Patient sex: F
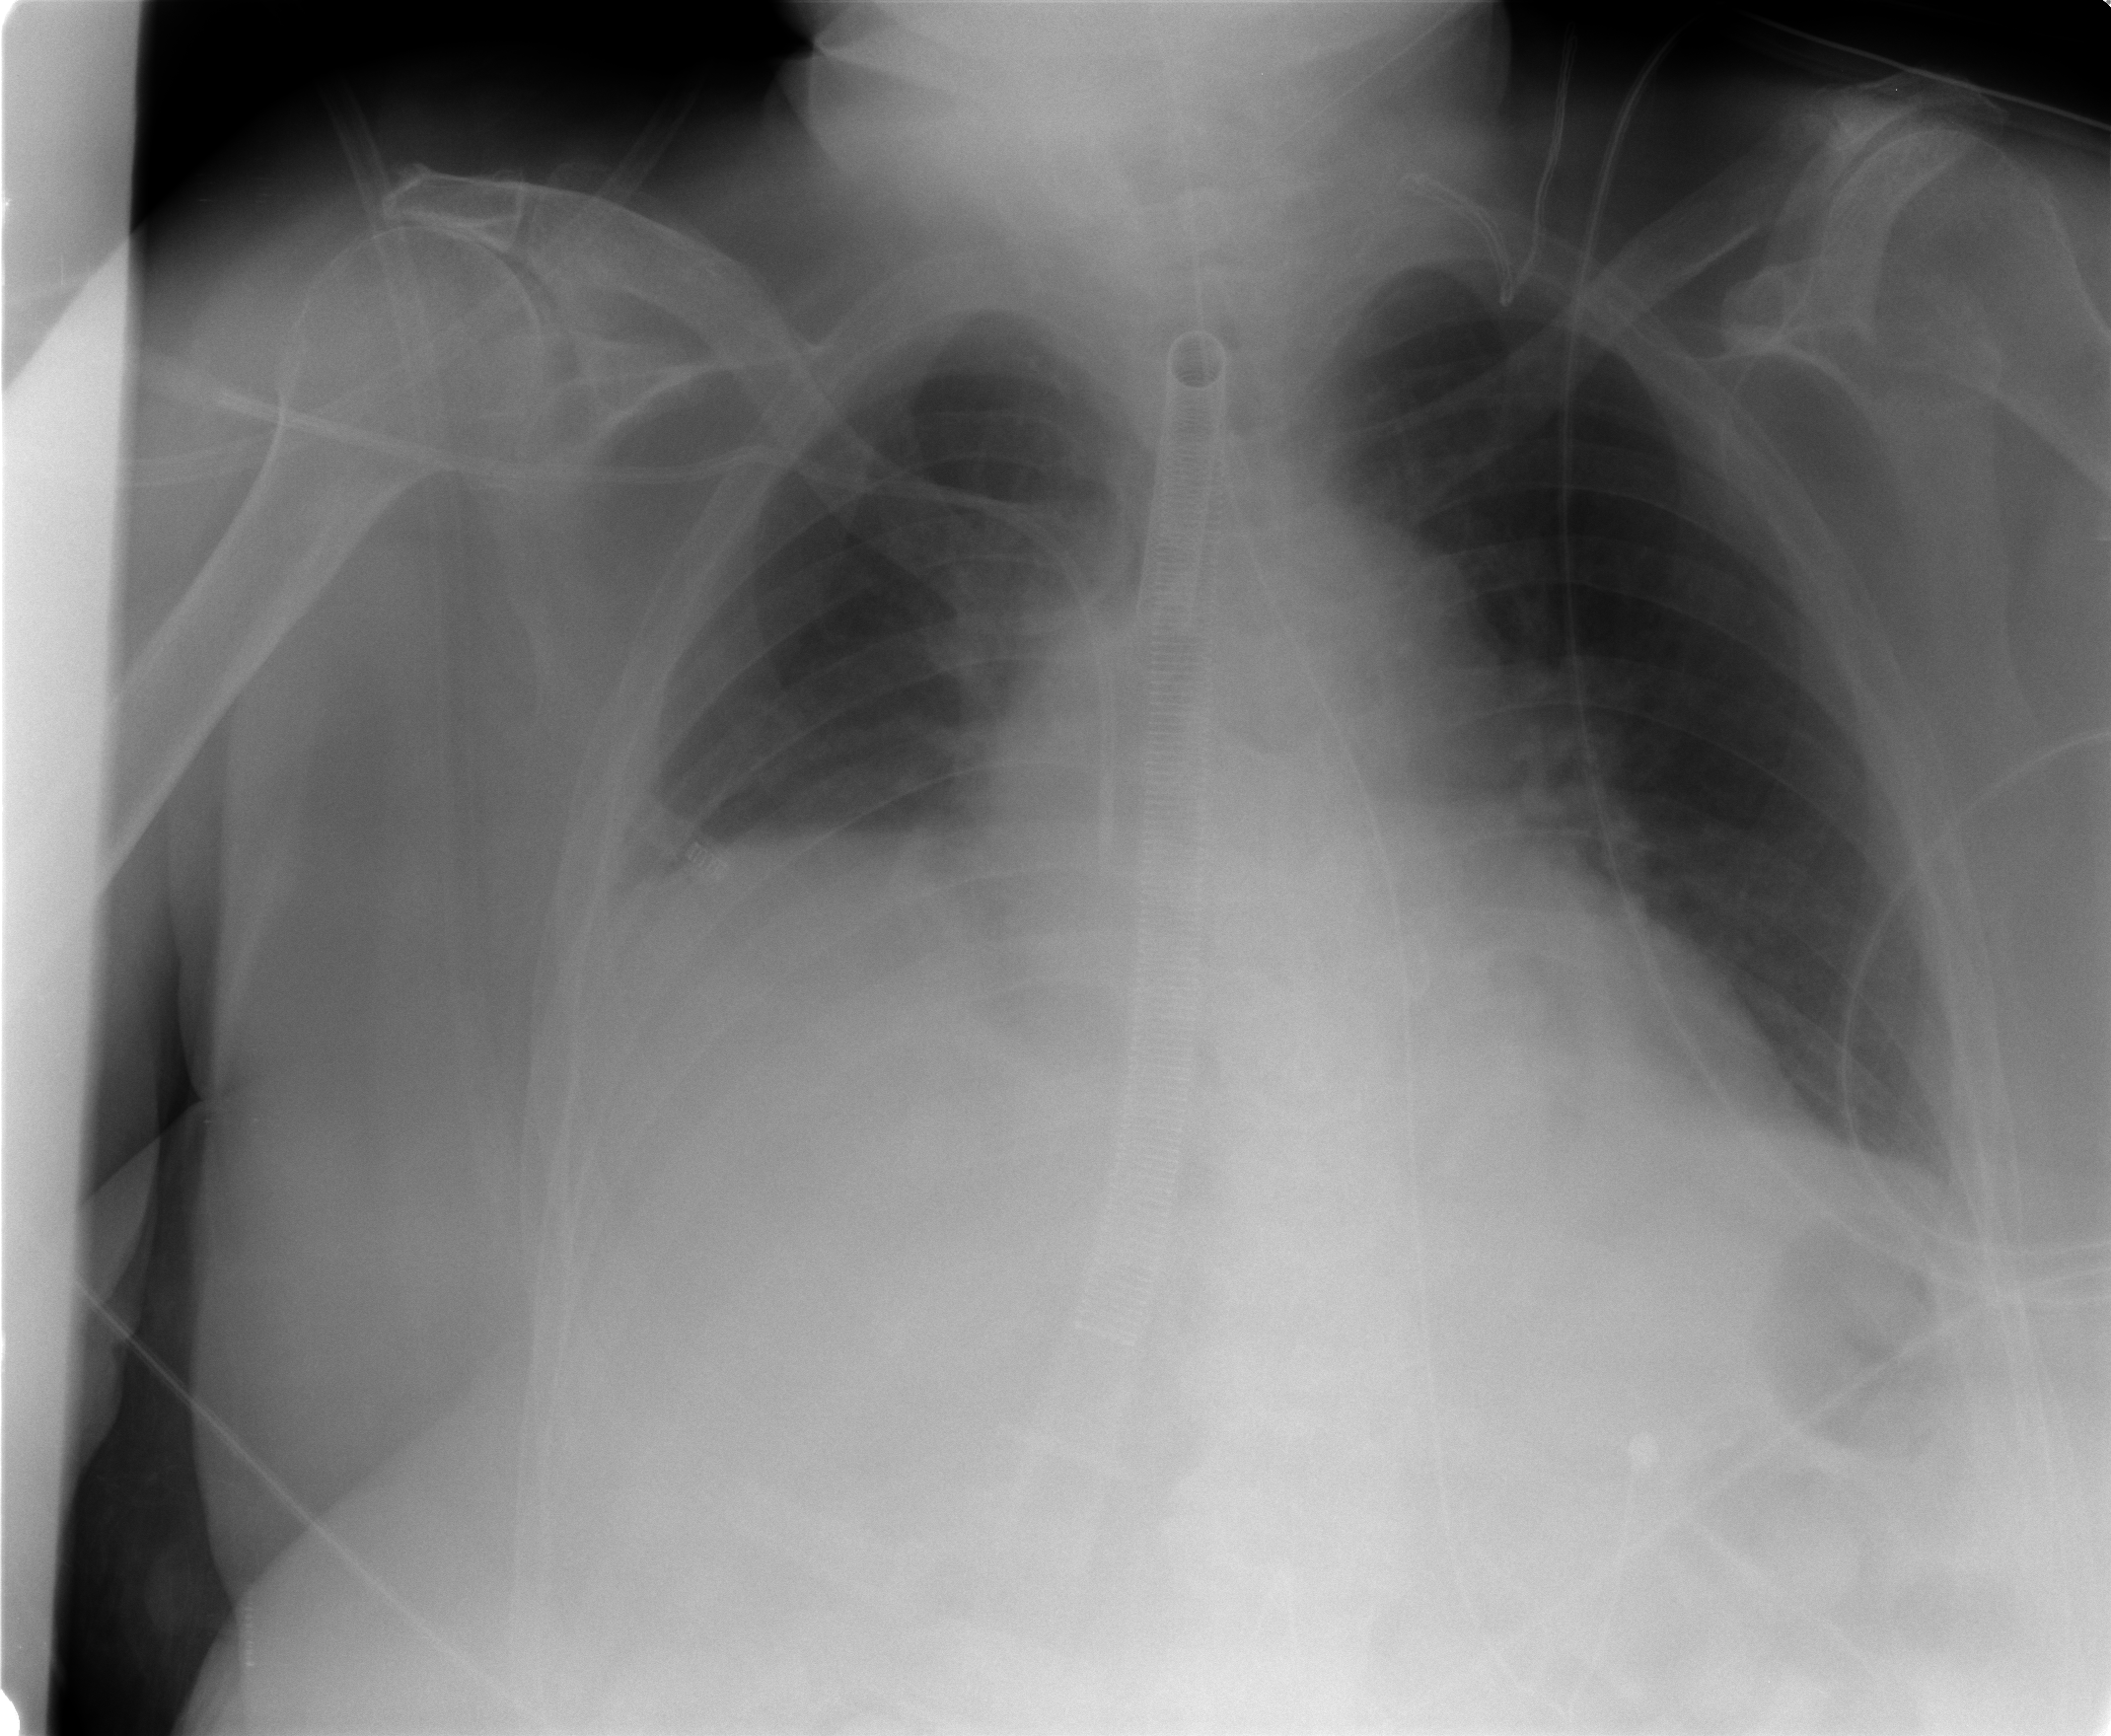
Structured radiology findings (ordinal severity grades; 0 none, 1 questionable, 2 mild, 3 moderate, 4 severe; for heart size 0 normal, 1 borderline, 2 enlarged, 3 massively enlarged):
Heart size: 1
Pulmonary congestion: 2
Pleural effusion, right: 2
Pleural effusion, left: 1
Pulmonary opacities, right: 0
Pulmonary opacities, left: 0
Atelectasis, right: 2
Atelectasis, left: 1